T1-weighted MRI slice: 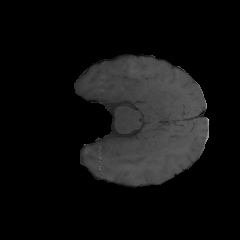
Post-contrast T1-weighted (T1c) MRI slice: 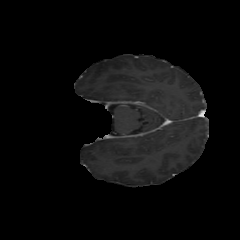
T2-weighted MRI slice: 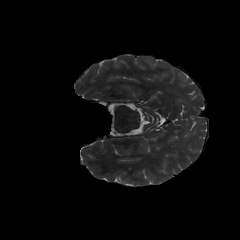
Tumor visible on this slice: no